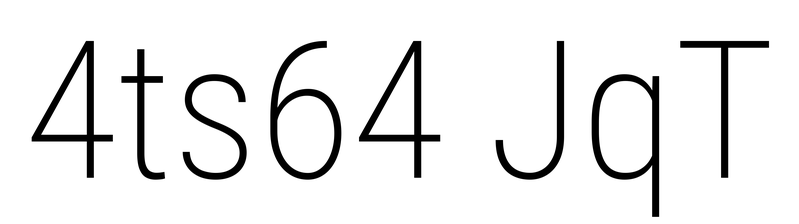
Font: Roboto_Condensed_ExtraLight